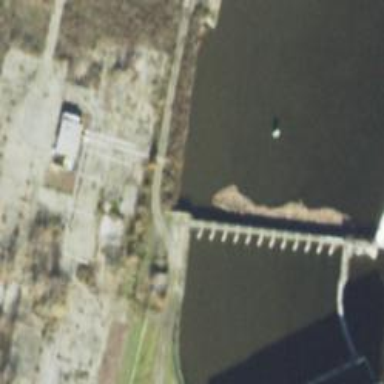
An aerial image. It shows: Dam along waterway.